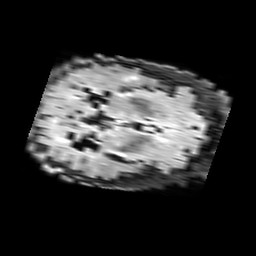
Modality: FLAIR
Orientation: axial
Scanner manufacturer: philips
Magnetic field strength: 3 T
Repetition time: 11 s
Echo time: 0.12 s